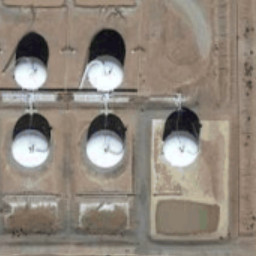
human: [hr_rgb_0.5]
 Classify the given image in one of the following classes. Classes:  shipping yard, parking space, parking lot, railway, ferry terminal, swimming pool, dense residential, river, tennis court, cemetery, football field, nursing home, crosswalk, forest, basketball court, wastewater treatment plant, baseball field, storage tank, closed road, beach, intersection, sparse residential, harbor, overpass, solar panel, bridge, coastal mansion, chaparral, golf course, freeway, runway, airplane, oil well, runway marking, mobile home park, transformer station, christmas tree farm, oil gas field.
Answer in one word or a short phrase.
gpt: storage tank